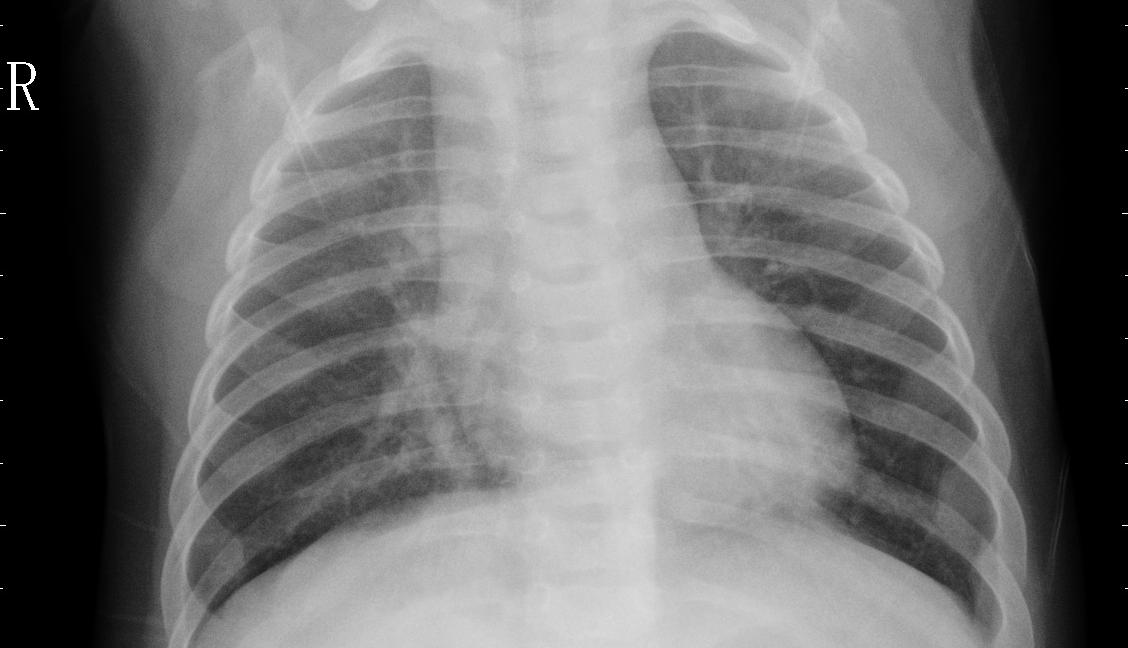
Diagnosis: PNEUMONIA